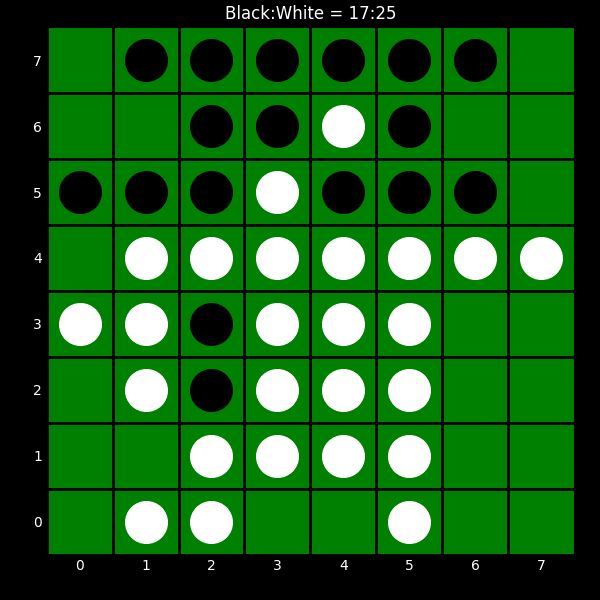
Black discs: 17
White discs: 25